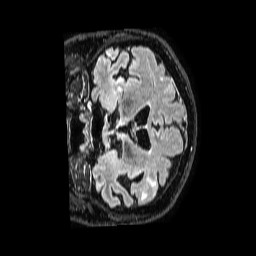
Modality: FLAIR
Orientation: coronal
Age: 51
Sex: male
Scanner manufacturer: philips
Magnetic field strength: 1.5 T
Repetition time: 4.8 s
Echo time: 0.3 s